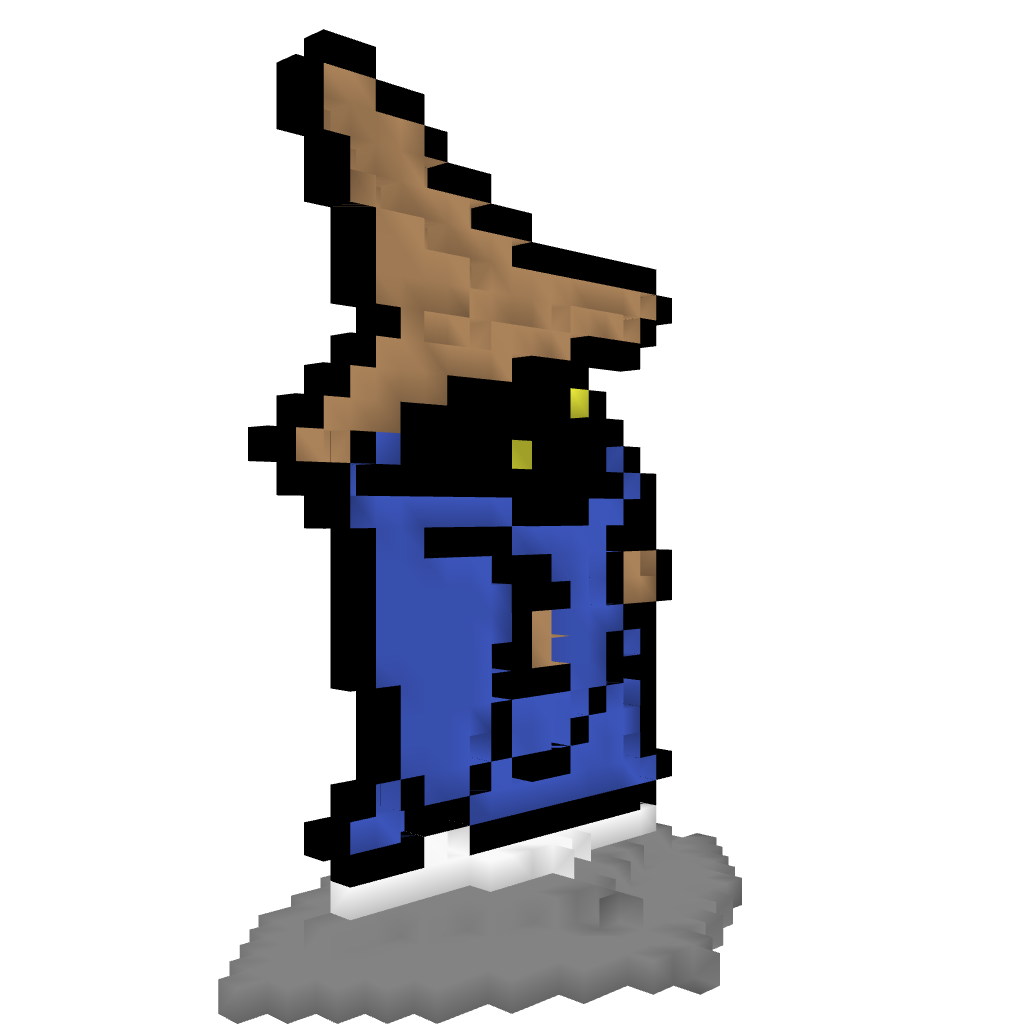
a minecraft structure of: Black Mage FF1 (NES) good quality